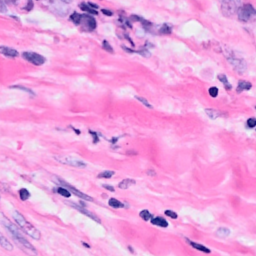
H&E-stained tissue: Breast